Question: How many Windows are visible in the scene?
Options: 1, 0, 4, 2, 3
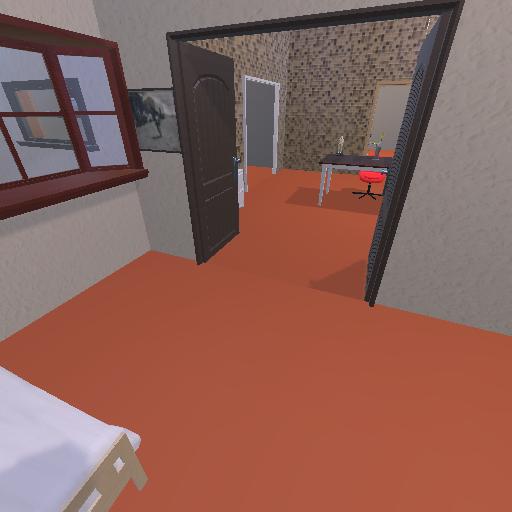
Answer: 1